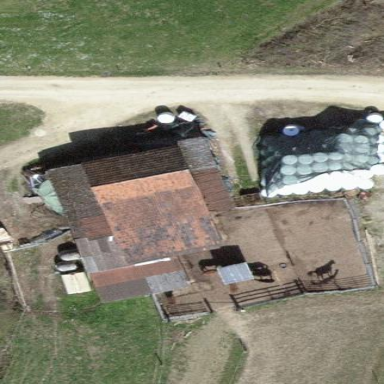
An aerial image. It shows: Farmyard area.